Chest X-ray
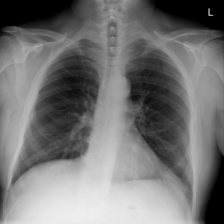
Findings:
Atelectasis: negative
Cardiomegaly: negative
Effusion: negative
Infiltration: negative
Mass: negative
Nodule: negative
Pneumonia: negative
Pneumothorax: negative
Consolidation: negative
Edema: negative
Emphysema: negative
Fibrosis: negative
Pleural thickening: positive
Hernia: negative